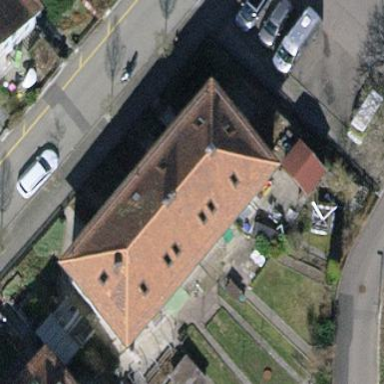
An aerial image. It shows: Building with tiled roof.